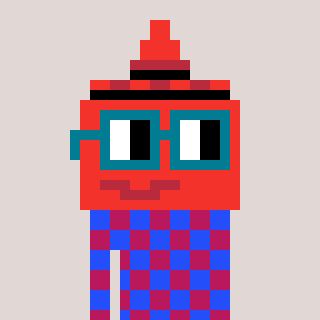
a pixel art character with square dark green glasses, a ketchup-shaped head and a darkpink-colored body on a warm background